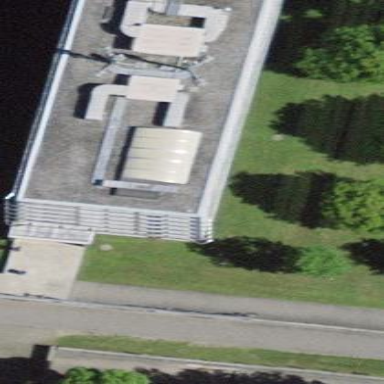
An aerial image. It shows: View of university building.